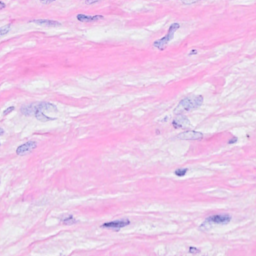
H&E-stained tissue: Breast